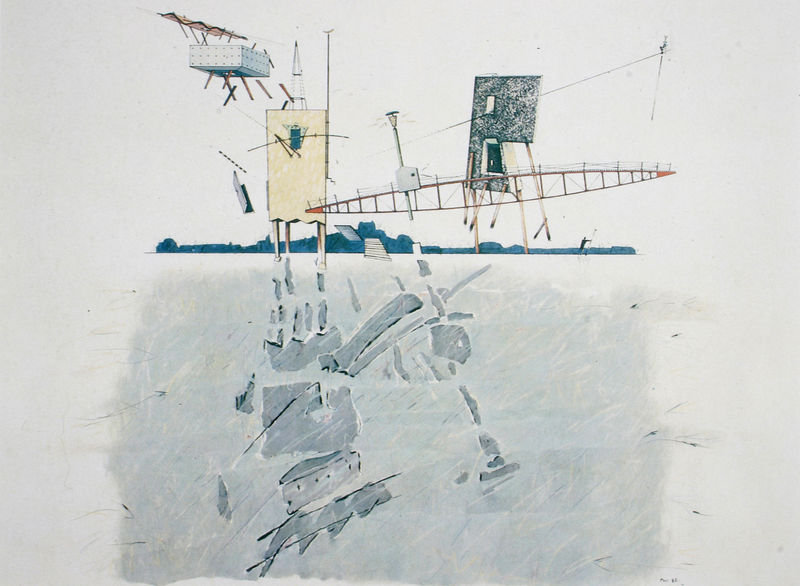
Titel: "The Pont des Arts", Brückenprojekt für Paris - Ansichtszeichnung
Künstler: Peter Wilson
Schlagwörter: blau, schatten, ocker, grau, lampe, laterne, skizze, tür, zeichnung, dach, rot, beige, architektur, stehen, horizont, spiegelung, insel, leuchte, fliegen, oval, turm, beine, abstrakt, grafik, graphik, linien, treppe, geländer, fallen, schweben, gebilde, leinwand, entwurf, kasten, flecken, vision, konstruktion, blinken, plan, vorlage, netz, objekte, zelt, drähte, leitungen, zeltdach, teile, anfliegen, geräte, flugobjekt, rechtewcke